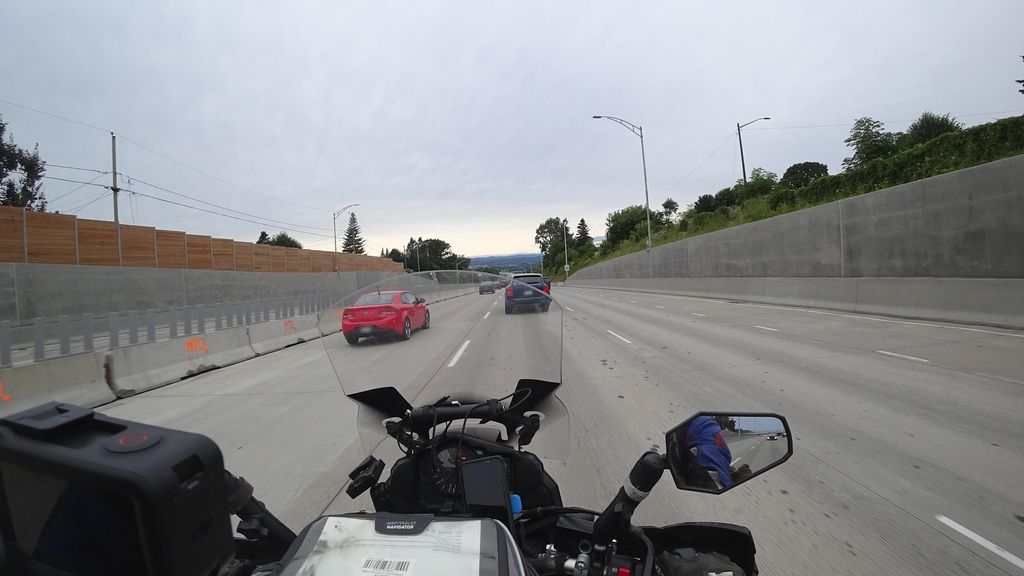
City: quebec_city